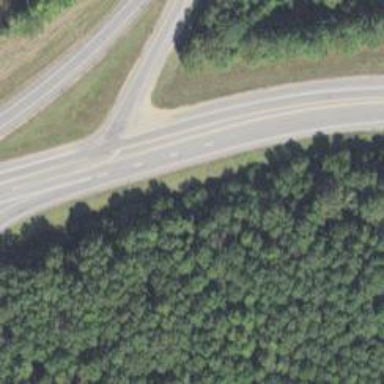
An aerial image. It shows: Primary highway.